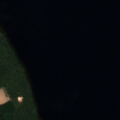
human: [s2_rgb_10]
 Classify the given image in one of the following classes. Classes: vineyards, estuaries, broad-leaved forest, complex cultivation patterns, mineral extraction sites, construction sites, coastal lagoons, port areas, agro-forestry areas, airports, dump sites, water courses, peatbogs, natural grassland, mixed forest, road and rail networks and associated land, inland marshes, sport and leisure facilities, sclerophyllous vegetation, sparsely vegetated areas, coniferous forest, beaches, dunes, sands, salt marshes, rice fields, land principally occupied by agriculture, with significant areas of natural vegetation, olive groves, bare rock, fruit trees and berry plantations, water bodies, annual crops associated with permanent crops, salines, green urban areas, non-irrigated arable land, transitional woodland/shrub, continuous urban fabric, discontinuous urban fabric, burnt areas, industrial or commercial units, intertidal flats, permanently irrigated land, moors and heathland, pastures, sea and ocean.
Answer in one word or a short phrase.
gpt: coniferous forest, water bodies